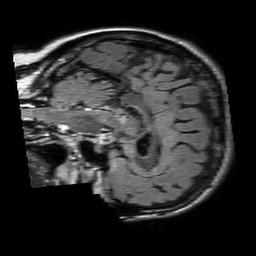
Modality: FLAIR
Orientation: sagittal
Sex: female
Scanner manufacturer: philips
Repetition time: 11 s
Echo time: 0.125 s